Field crop: maize
Growth stage: 1
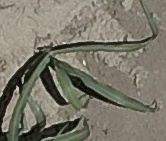
Species: sorghum